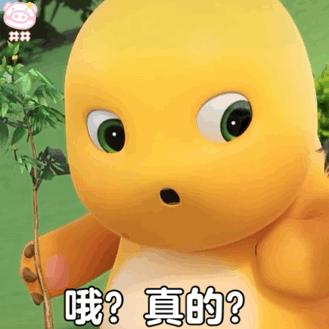
Label: nailong